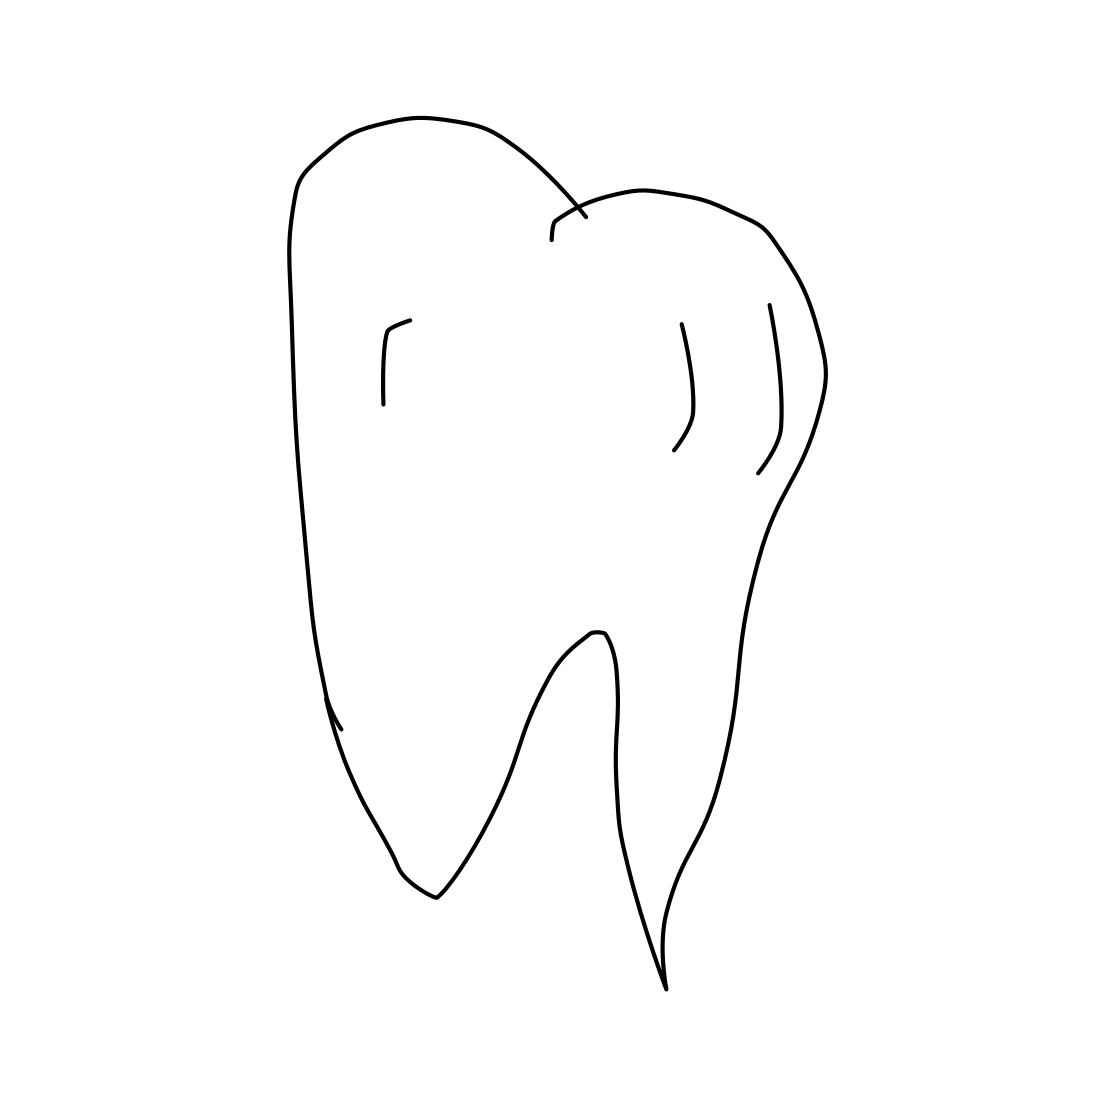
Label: tooth